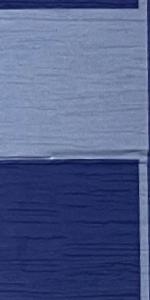
Label: Empty